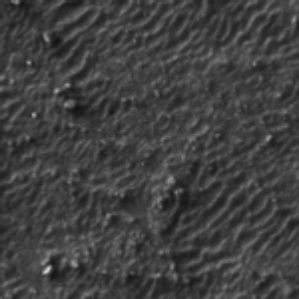
Label: frost